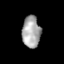
Tissue: skin
Cell type: Endothelial cells
Senescence score: 0.7181
Nuclear area (px): 563
Mean DAPI intensity: 168.572